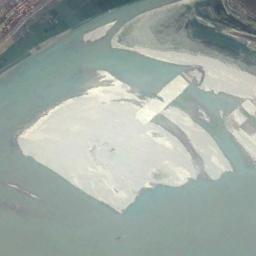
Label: island